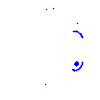
Particle: pion